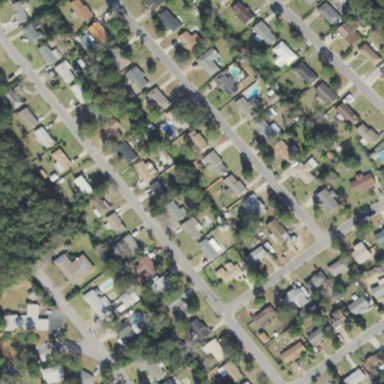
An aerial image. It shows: Single-family residential area.